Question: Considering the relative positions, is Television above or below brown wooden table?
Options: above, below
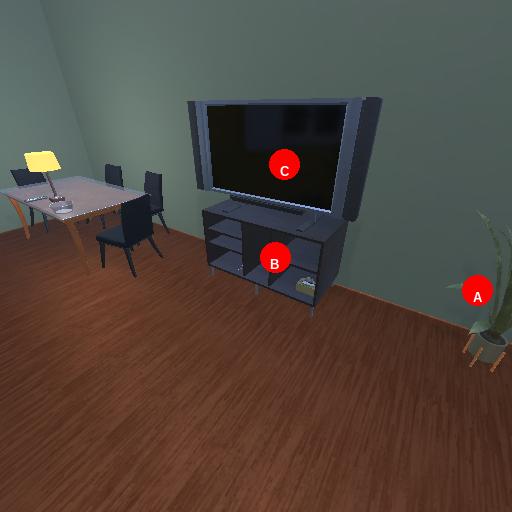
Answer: above